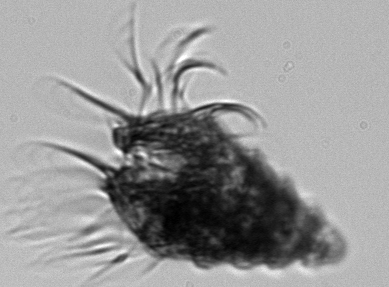
Label: Laboea_strobila